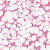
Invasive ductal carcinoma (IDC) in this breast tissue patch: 0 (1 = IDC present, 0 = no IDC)